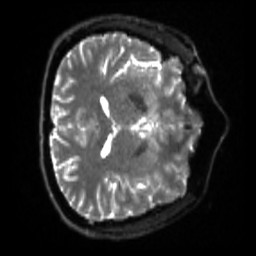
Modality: sbref
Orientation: axial
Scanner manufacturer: siemens
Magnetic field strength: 3 T
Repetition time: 4 s
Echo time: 0.0594 s